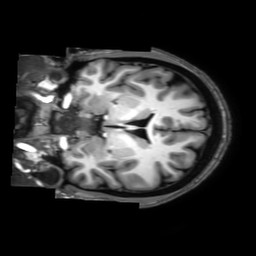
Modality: T1w
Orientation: coronal
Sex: male
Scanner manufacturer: philips
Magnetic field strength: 3 T
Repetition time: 0.01235 s
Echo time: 0.003494 s